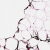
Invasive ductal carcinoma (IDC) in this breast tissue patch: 0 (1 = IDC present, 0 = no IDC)